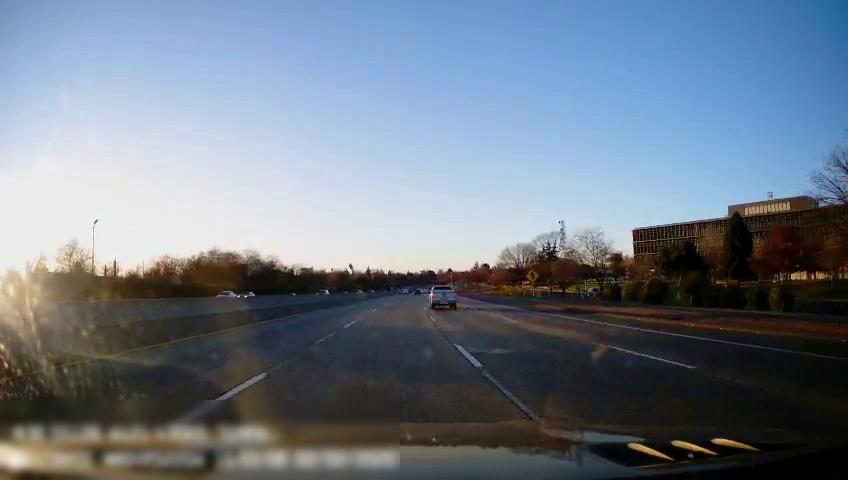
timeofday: Day
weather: Sunny
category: Drivable Space
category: Vehicles | Truck
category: Vehicles | Car
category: Vehicles | Car
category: Vehicles | Car
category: Vehicles | SUV
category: Lanes | Alternate Lane
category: Lanes | Alternate Lane
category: Lanes | Current Lane
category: Lanes | Current Lane
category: Lanes | Alternate Lane
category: Traffic | Signs